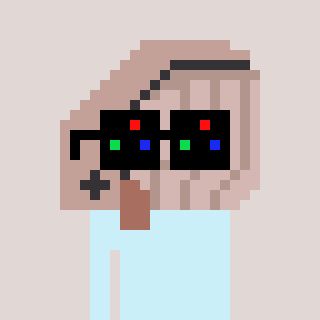
a pixel art character with square black sunglasses, a whale-shaped head and a bege-colored body on a warm background